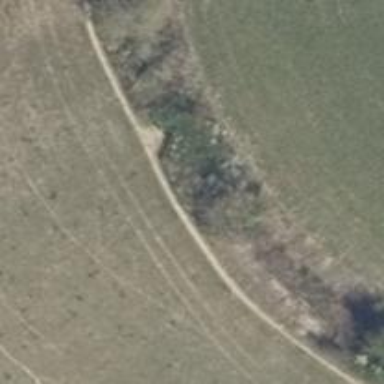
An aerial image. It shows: Footway covered with grass.